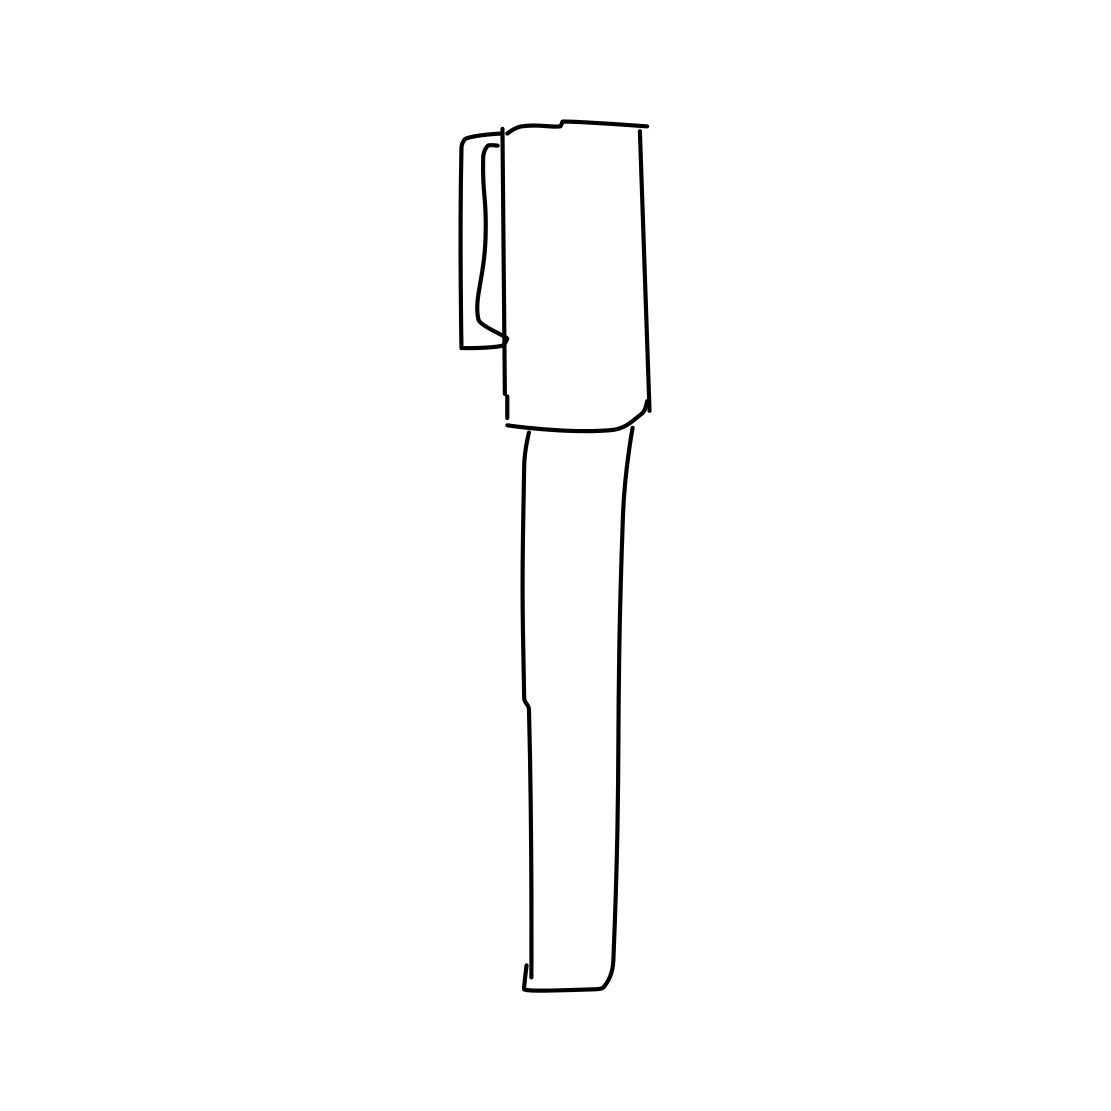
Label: pen